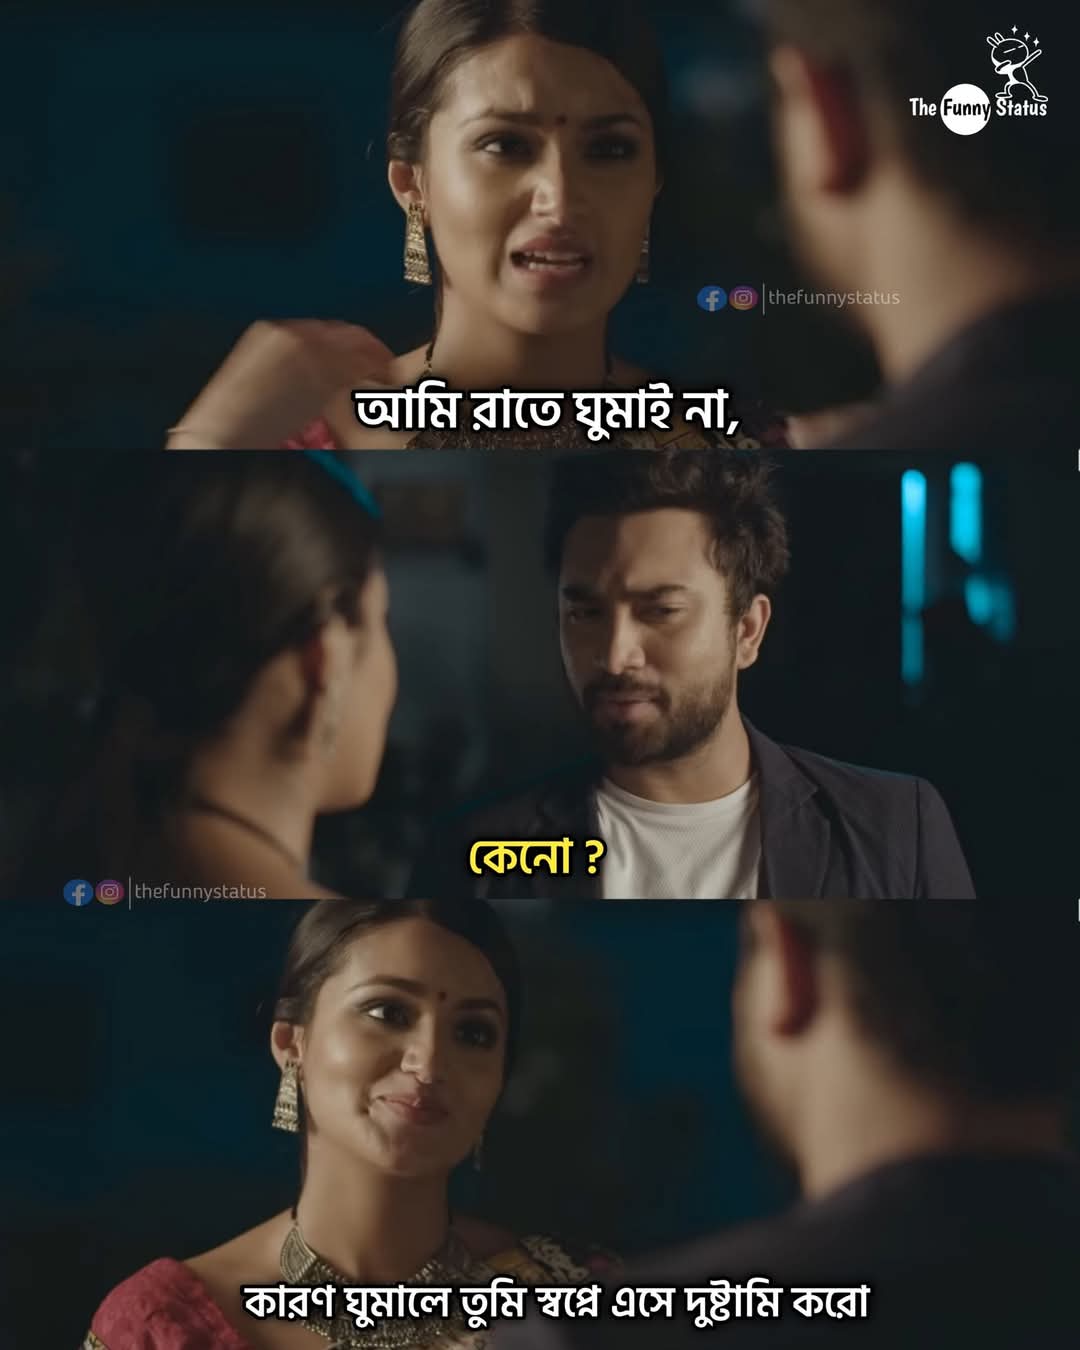
Text: আমি রাতে ঘুমাই না,
কেনো?
কারণ ঘুমালে তুমি স্বপ্নে এসে দুষ্টামি করো
Label: Non Hate